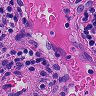
Metastatic tissue present: no